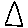
Label: triangle